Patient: sex F, age 54
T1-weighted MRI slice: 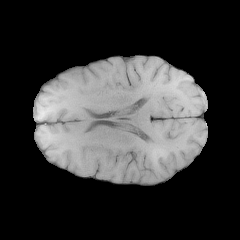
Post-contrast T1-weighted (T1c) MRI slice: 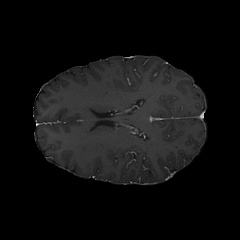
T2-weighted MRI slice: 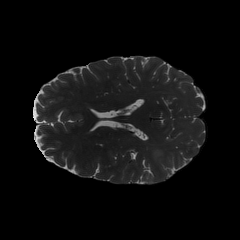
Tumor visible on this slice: no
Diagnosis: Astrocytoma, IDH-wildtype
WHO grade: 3